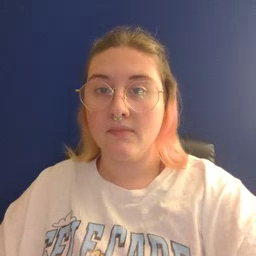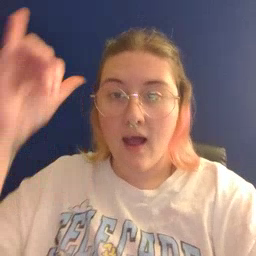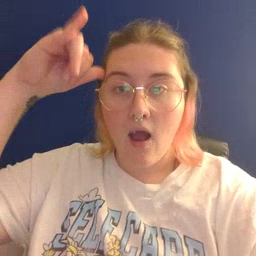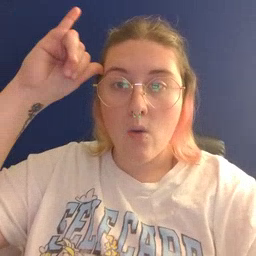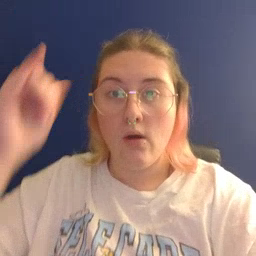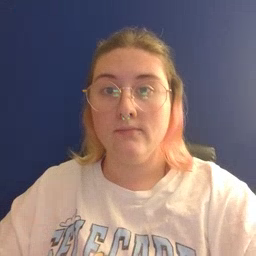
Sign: cow